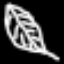
Label: leaf